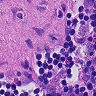
Metastatic tissue present: no